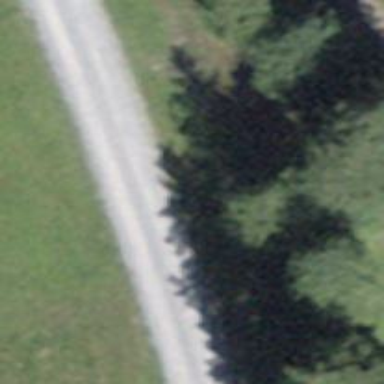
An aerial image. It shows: Gravel track with Grade 3 quality.